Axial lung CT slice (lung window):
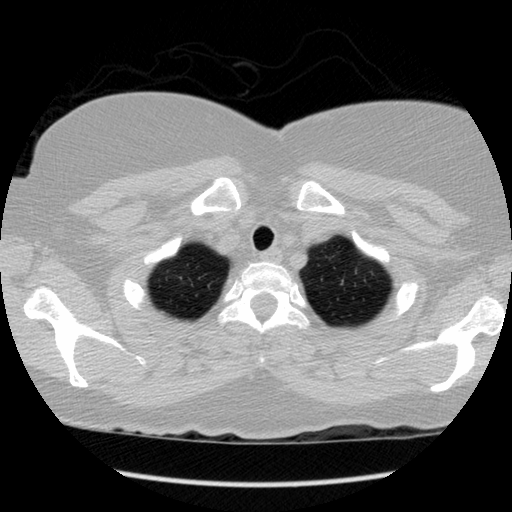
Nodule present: no